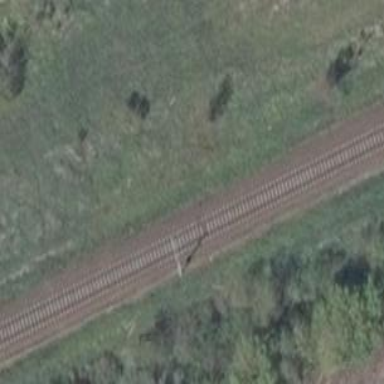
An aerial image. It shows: Railway milestone with catenary mast.